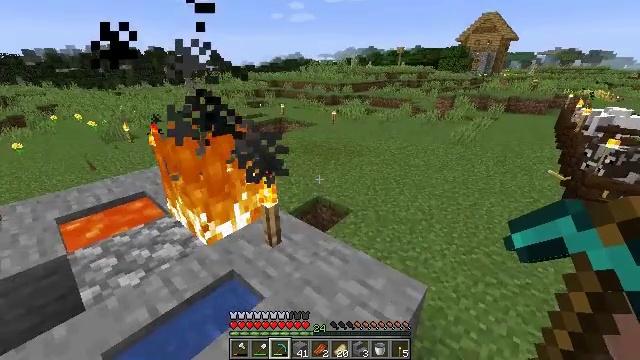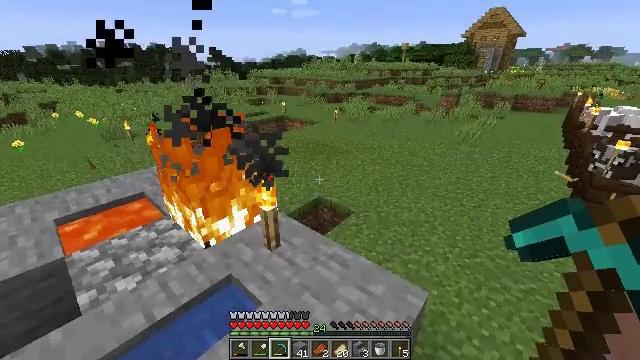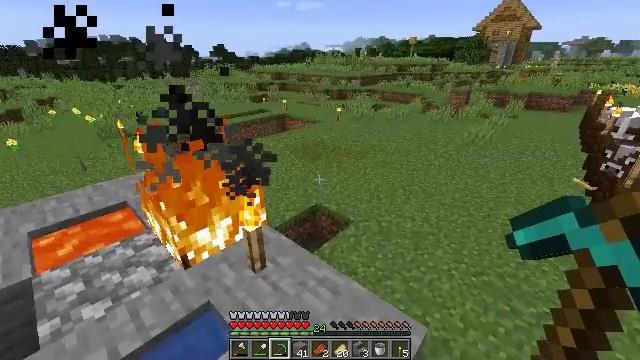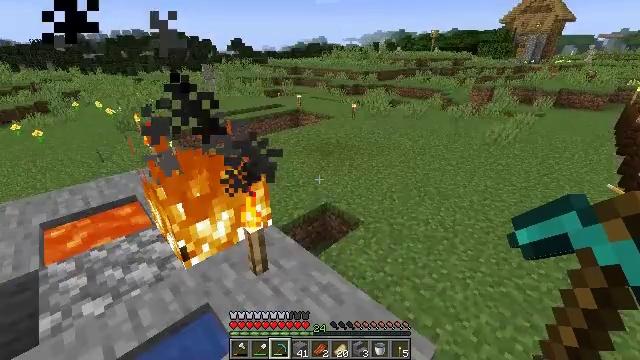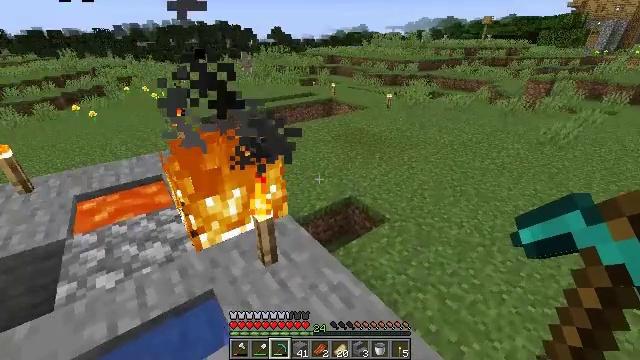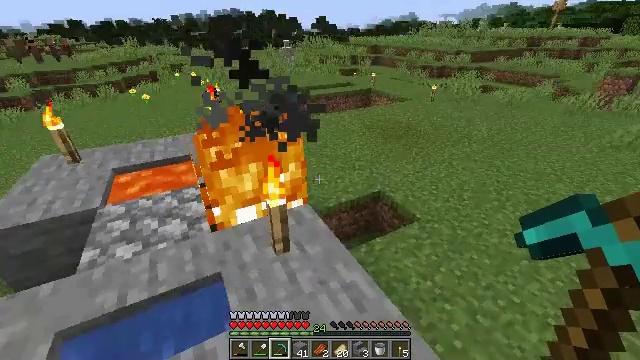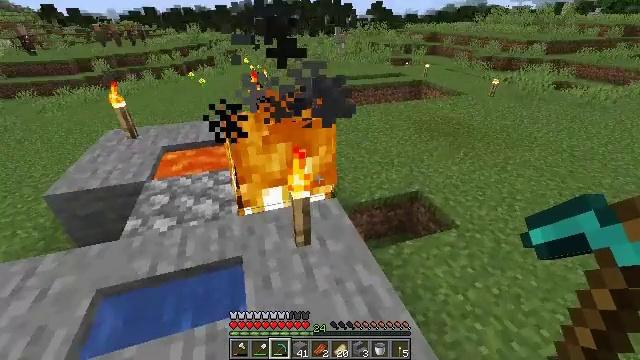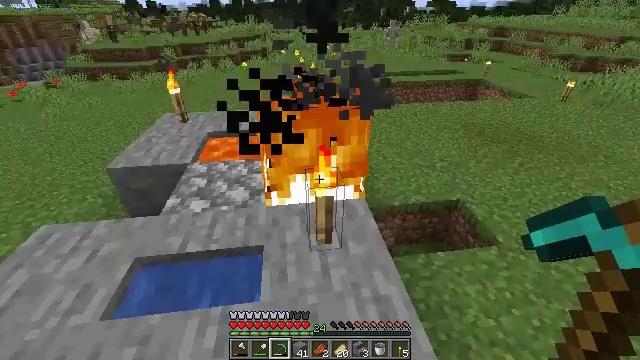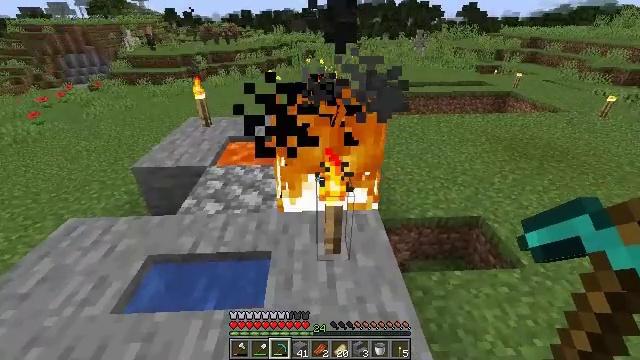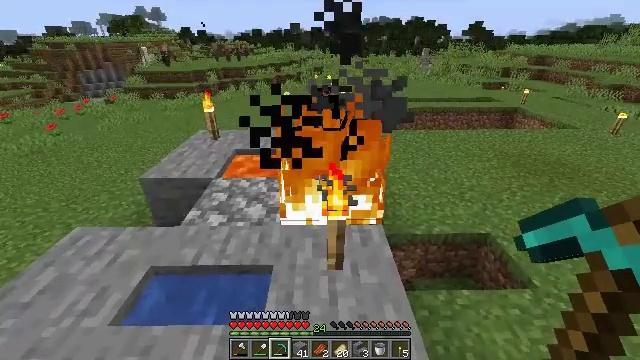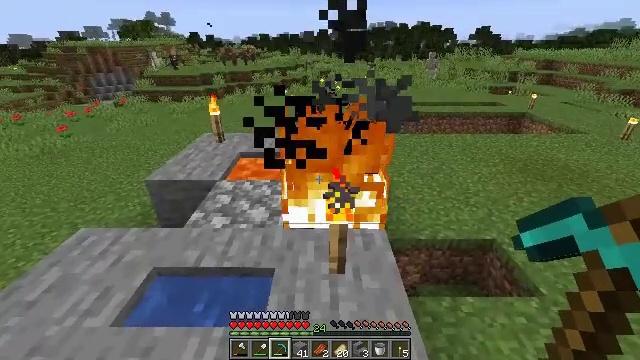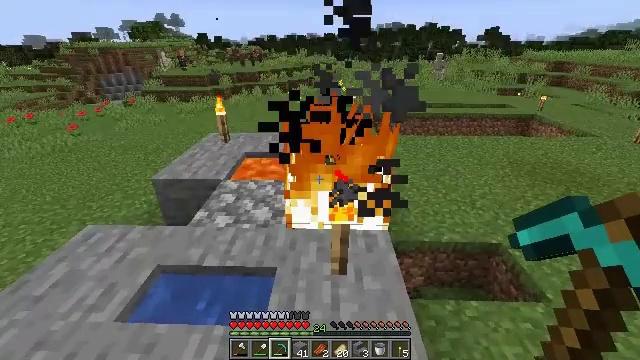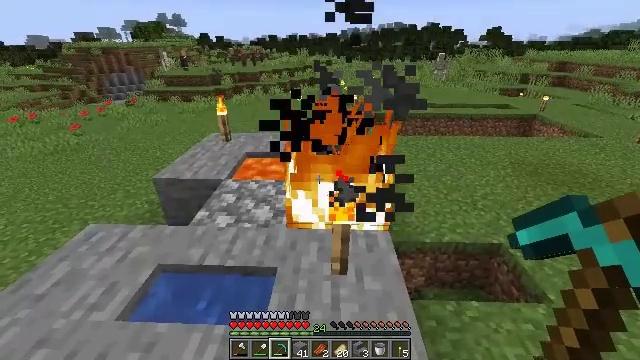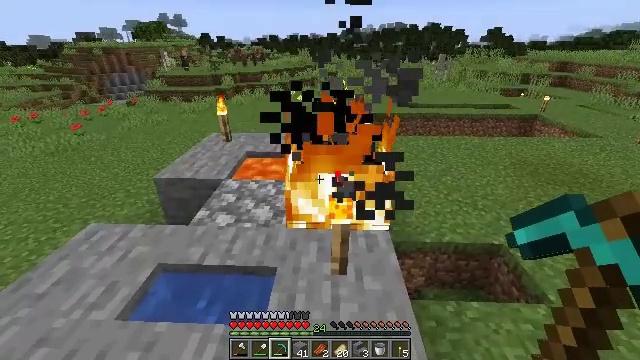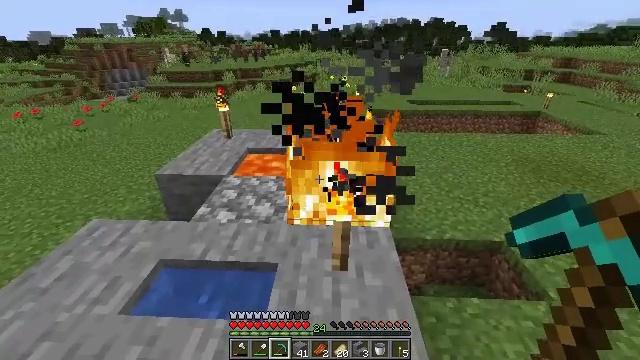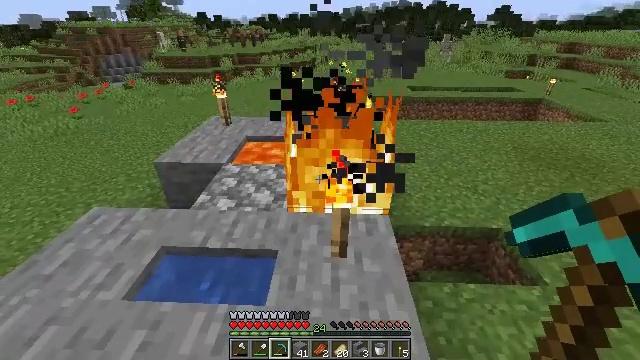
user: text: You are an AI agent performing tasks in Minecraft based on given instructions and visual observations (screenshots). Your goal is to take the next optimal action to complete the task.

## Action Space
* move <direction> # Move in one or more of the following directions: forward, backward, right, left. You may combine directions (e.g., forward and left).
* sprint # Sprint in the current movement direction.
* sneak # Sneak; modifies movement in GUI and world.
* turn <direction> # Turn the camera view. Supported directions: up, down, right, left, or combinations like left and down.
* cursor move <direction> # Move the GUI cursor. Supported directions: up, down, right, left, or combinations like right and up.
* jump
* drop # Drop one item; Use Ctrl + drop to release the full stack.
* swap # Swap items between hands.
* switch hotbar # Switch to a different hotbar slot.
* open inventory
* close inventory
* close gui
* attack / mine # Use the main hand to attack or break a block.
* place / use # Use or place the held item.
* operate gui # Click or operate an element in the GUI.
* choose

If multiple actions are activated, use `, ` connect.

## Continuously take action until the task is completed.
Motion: motion action
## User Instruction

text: Destroy the fire.
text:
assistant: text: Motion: move forward, jump
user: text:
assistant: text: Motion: move forward, turn left, jump
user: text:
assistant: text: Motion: turn left
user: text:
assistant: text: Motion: turn left and down
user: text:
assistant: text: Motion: turn left and down
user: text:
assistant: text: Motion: turn left and down
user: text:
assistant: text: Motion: turn left and down
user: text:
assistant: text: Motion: turn left and up
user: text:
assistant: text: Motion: turn left and up
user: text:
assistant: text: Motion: turn left
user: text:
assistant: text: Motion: turn left
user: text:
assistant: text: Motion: no_op
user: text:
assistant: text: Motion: no_op
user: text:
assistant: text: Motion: no_op
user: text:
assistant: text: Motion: turn down
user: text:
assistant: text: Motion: turn right and down
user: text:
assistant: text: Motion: no_op
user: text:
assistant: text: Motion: no_op
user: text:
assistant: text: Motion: no_op
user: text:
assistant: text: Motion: no_op
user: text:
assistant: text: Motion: no_op
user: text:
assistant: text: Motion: no_op
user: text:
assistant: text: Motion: no_op
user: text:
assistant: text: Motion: no_op
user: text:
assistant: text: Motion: no_op
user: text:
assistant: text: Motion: no_op
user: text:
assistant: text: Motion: no_op
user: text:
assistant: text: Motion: turn left and up
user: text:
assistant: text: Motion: turn left
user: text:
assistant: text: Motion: no_op